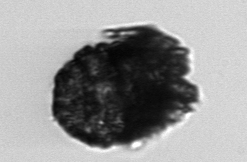
Label: Stenosemella_pacifica